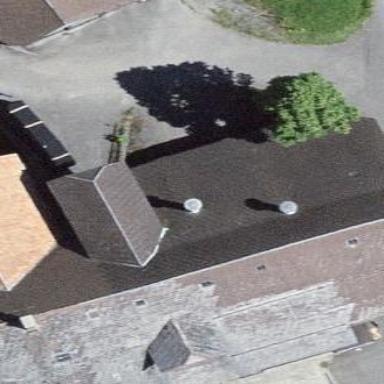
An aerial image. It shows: Farm building.